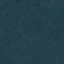
Land use / land cover: Forest